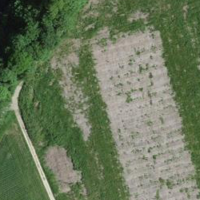
EUNIS habitat code: 40
Species observed at this site:
Acrocephalus palustris
Emberiza citrinella